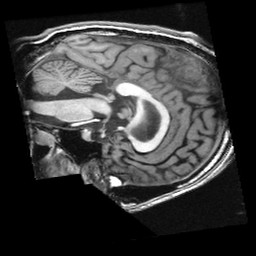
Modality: T1w
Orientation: sagittal
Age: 25
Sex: male